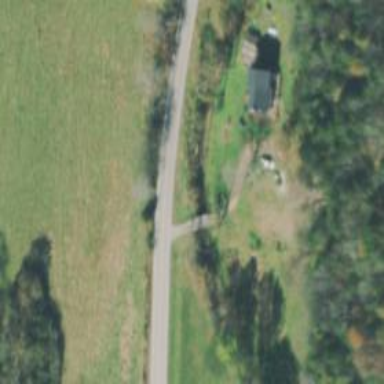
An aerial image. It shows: Driveway bridge on service road.